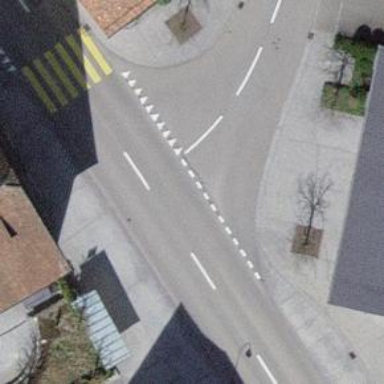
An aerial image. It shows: Bus stop equipped with public transport stop position.